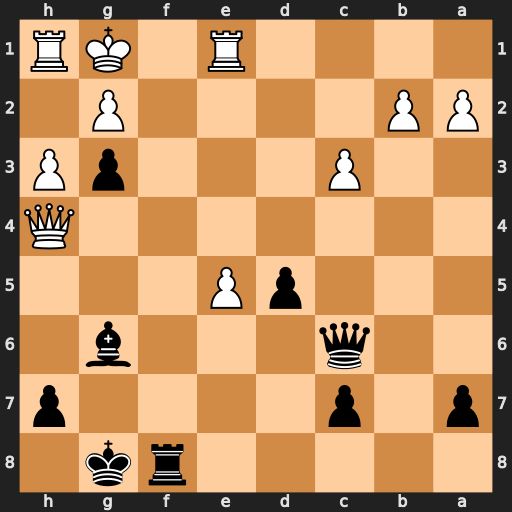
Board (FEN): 5rk1/p1p4p/2q3b1/3pP3/7Q/2P3pP/PP4P1/4R1KR
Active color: b
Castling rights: -
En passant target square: -
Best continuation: Qb6+ Qd4 Qxb2 Qe3 Qf2+ Qxf2 gxf2+